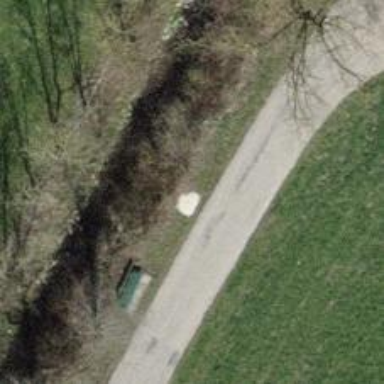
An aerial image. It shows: Bench.